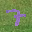
Label: 7